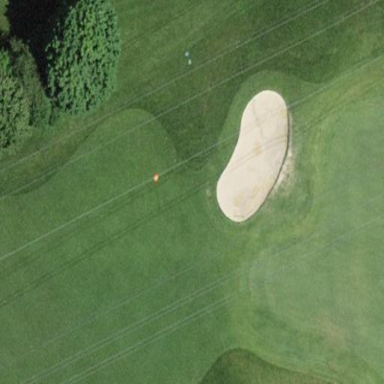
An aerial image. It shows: Grassy area designated as golf fairway.